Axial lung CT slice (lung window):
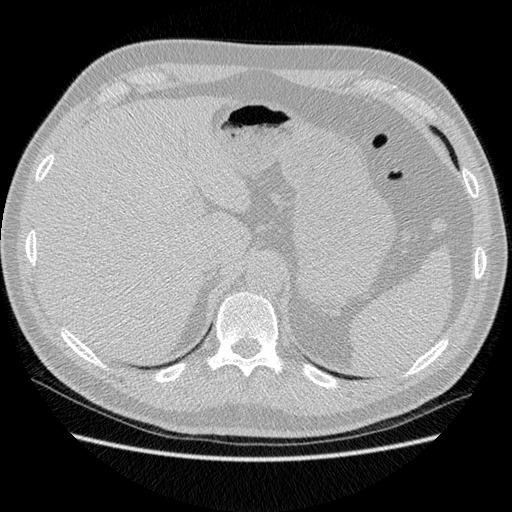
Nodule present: no